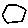
Label: hexagon